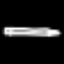
Label: pencil